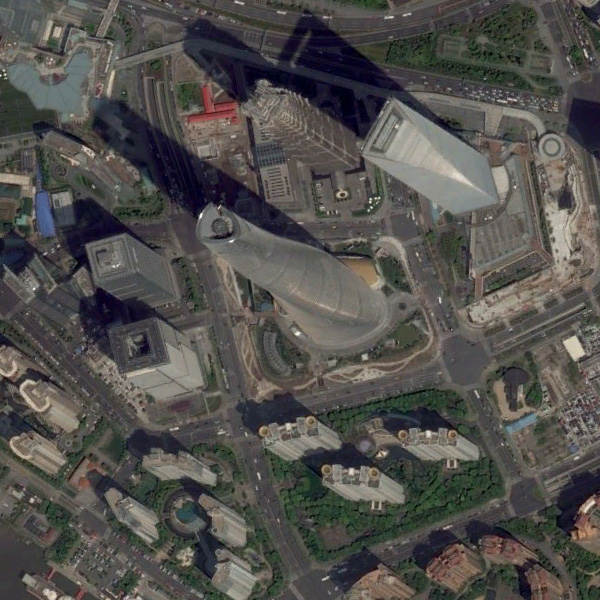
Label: Commercial